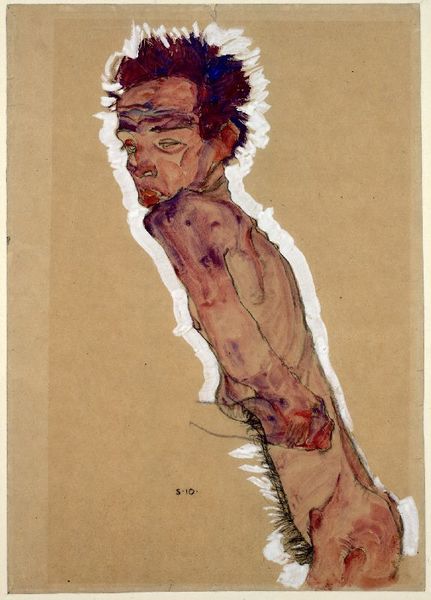
Titel: Aktselbstbildnis
Künstler: Egon Schiele
Standort: Wien
Institution: Albertina, Wien
Schlagwörter: akt, blau, gemälde, haut, kopf, mann, nackt, weiß, aquarell, braun, frisur, haar, mund, nase, ohr, stirn, symbol, blick, rot, beige, arm, arme, augen, blass, falten, gesicht, inkarnat, leiche, mensch, porträt, haare, lippen, moderne, modern, ausdruck, angst, selbstporträt, dünn, abstraktion, fleisch, knochen, tusche, blut, dürr, knochig, krank, rippen, becken, seite, verletzt, selbstbildnis, schnitzerei, leid, brauntöne, bizarr, diagonale, stumpf, schiele, geschnitzt, zerbrechlich, egon schiele, mager, umrandet, lazarus, aura, pappe, verstümmelt, wiß, nakct, schitzerei, blaue flecken, ekel, verletzlich, häßlich, krampf, egon, abstoßend, t, nn, rote haut, schielema, s10, vereltzt, #haut, s.10